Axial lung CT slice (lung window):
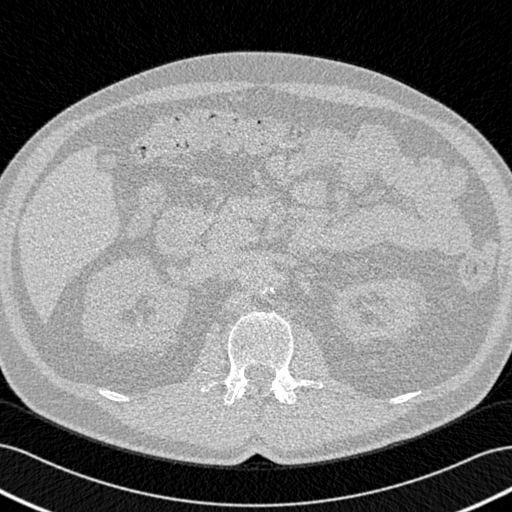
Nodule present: no